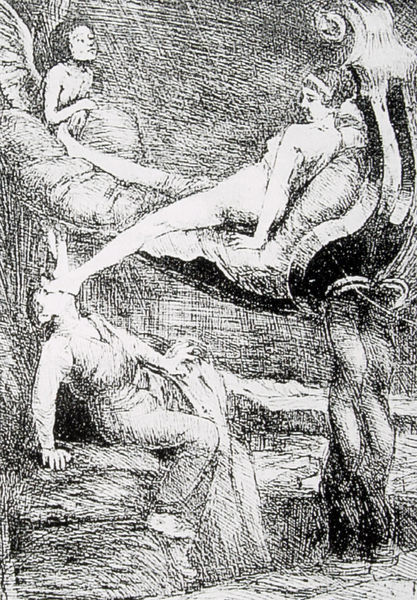
Titel: Die jahrhundertealte Geschichte, erste Fassung
Künstler: Bruno Schulz
Standort: Warschau
Institution: Muzeum Narodowe
Schlagwörter: akt, baum, dunkel, flügel, fuß, hand, himmel, mann, nackt, schatten, umhang, wasser, weiß, frauen, landschaft, menschen, sitzen, ufer, ausschnitt, femmes, frau, grau, hell, kleid, mund, schwarz, säule, säulen, zeichnung, tuch, wolke, arm, gesicht, stirnband, stamm, land, sitzend, kind, fliegen, doppelsäule, engel, bein, schiff, liegen, schlafen, trage, modern, grafik, graphik, weis, haarband, figuren, wagen, essen, karikatur, weiblich, detail, face, gris, homme, symbolisme, bett, stufen, tusche, diwan, traum, druck, druckgraphik, schwarz-weiß, druckgrafik, schraffur, radierung, stich, blanc, noir, linol, bleistift, nymphe, kuß, assis, erniedrigung, venus, drapé, macht, femme, gravure, ombre, hängematte, elfen, romantisme, arbre, tritt, robe, art nouveau, diana, nuit, eau, colonne, enfant, bleistifft, dessin, rocaille, gondel, treten, nue, rocher, reve, aile, ange, anges, char, mythologie, couche, repo, visage, graphique, colonettes, jardin, pied, ailes, barque, battre, dieux, grisaille, enfer, blance, vision, estampe, bible, lit, robes, bateau, max klinger, allongée, bas, bat, chute, coup, courbe, courbes, deesse, dessus, diadème, dieus, démon, goya, jambe, lgligig, nudité, onirqu, pieds, pue des pieds, support, tissu, zeichnungh, überlegenheit, swartz, frauen elfen, ladn, flügel.